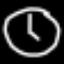
Label: clock